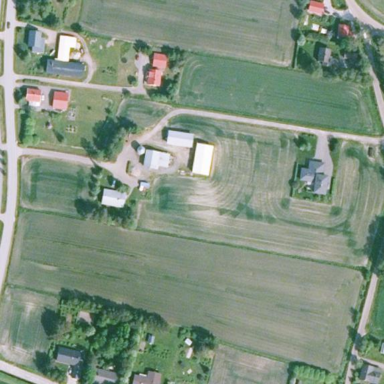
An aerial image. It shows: Farmyard area.